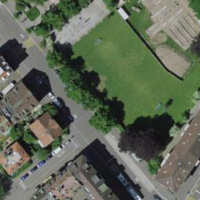
EUNIS habitat code: 53
Species observed at this site:
Geum urbanum